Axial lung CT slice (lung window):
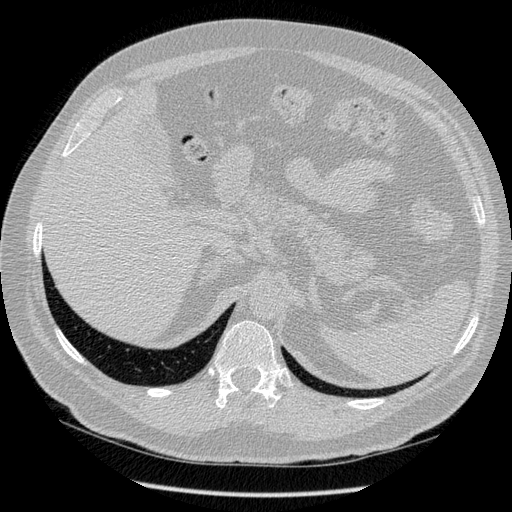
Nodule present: no